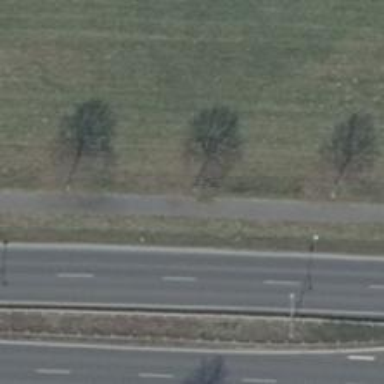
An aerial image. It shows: Beautiful avenue lined with deciduous broadleaved trees.